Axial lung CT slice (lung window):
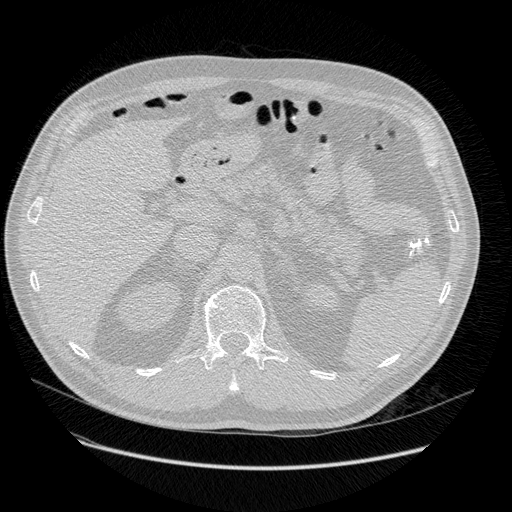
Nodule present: no